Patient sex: M
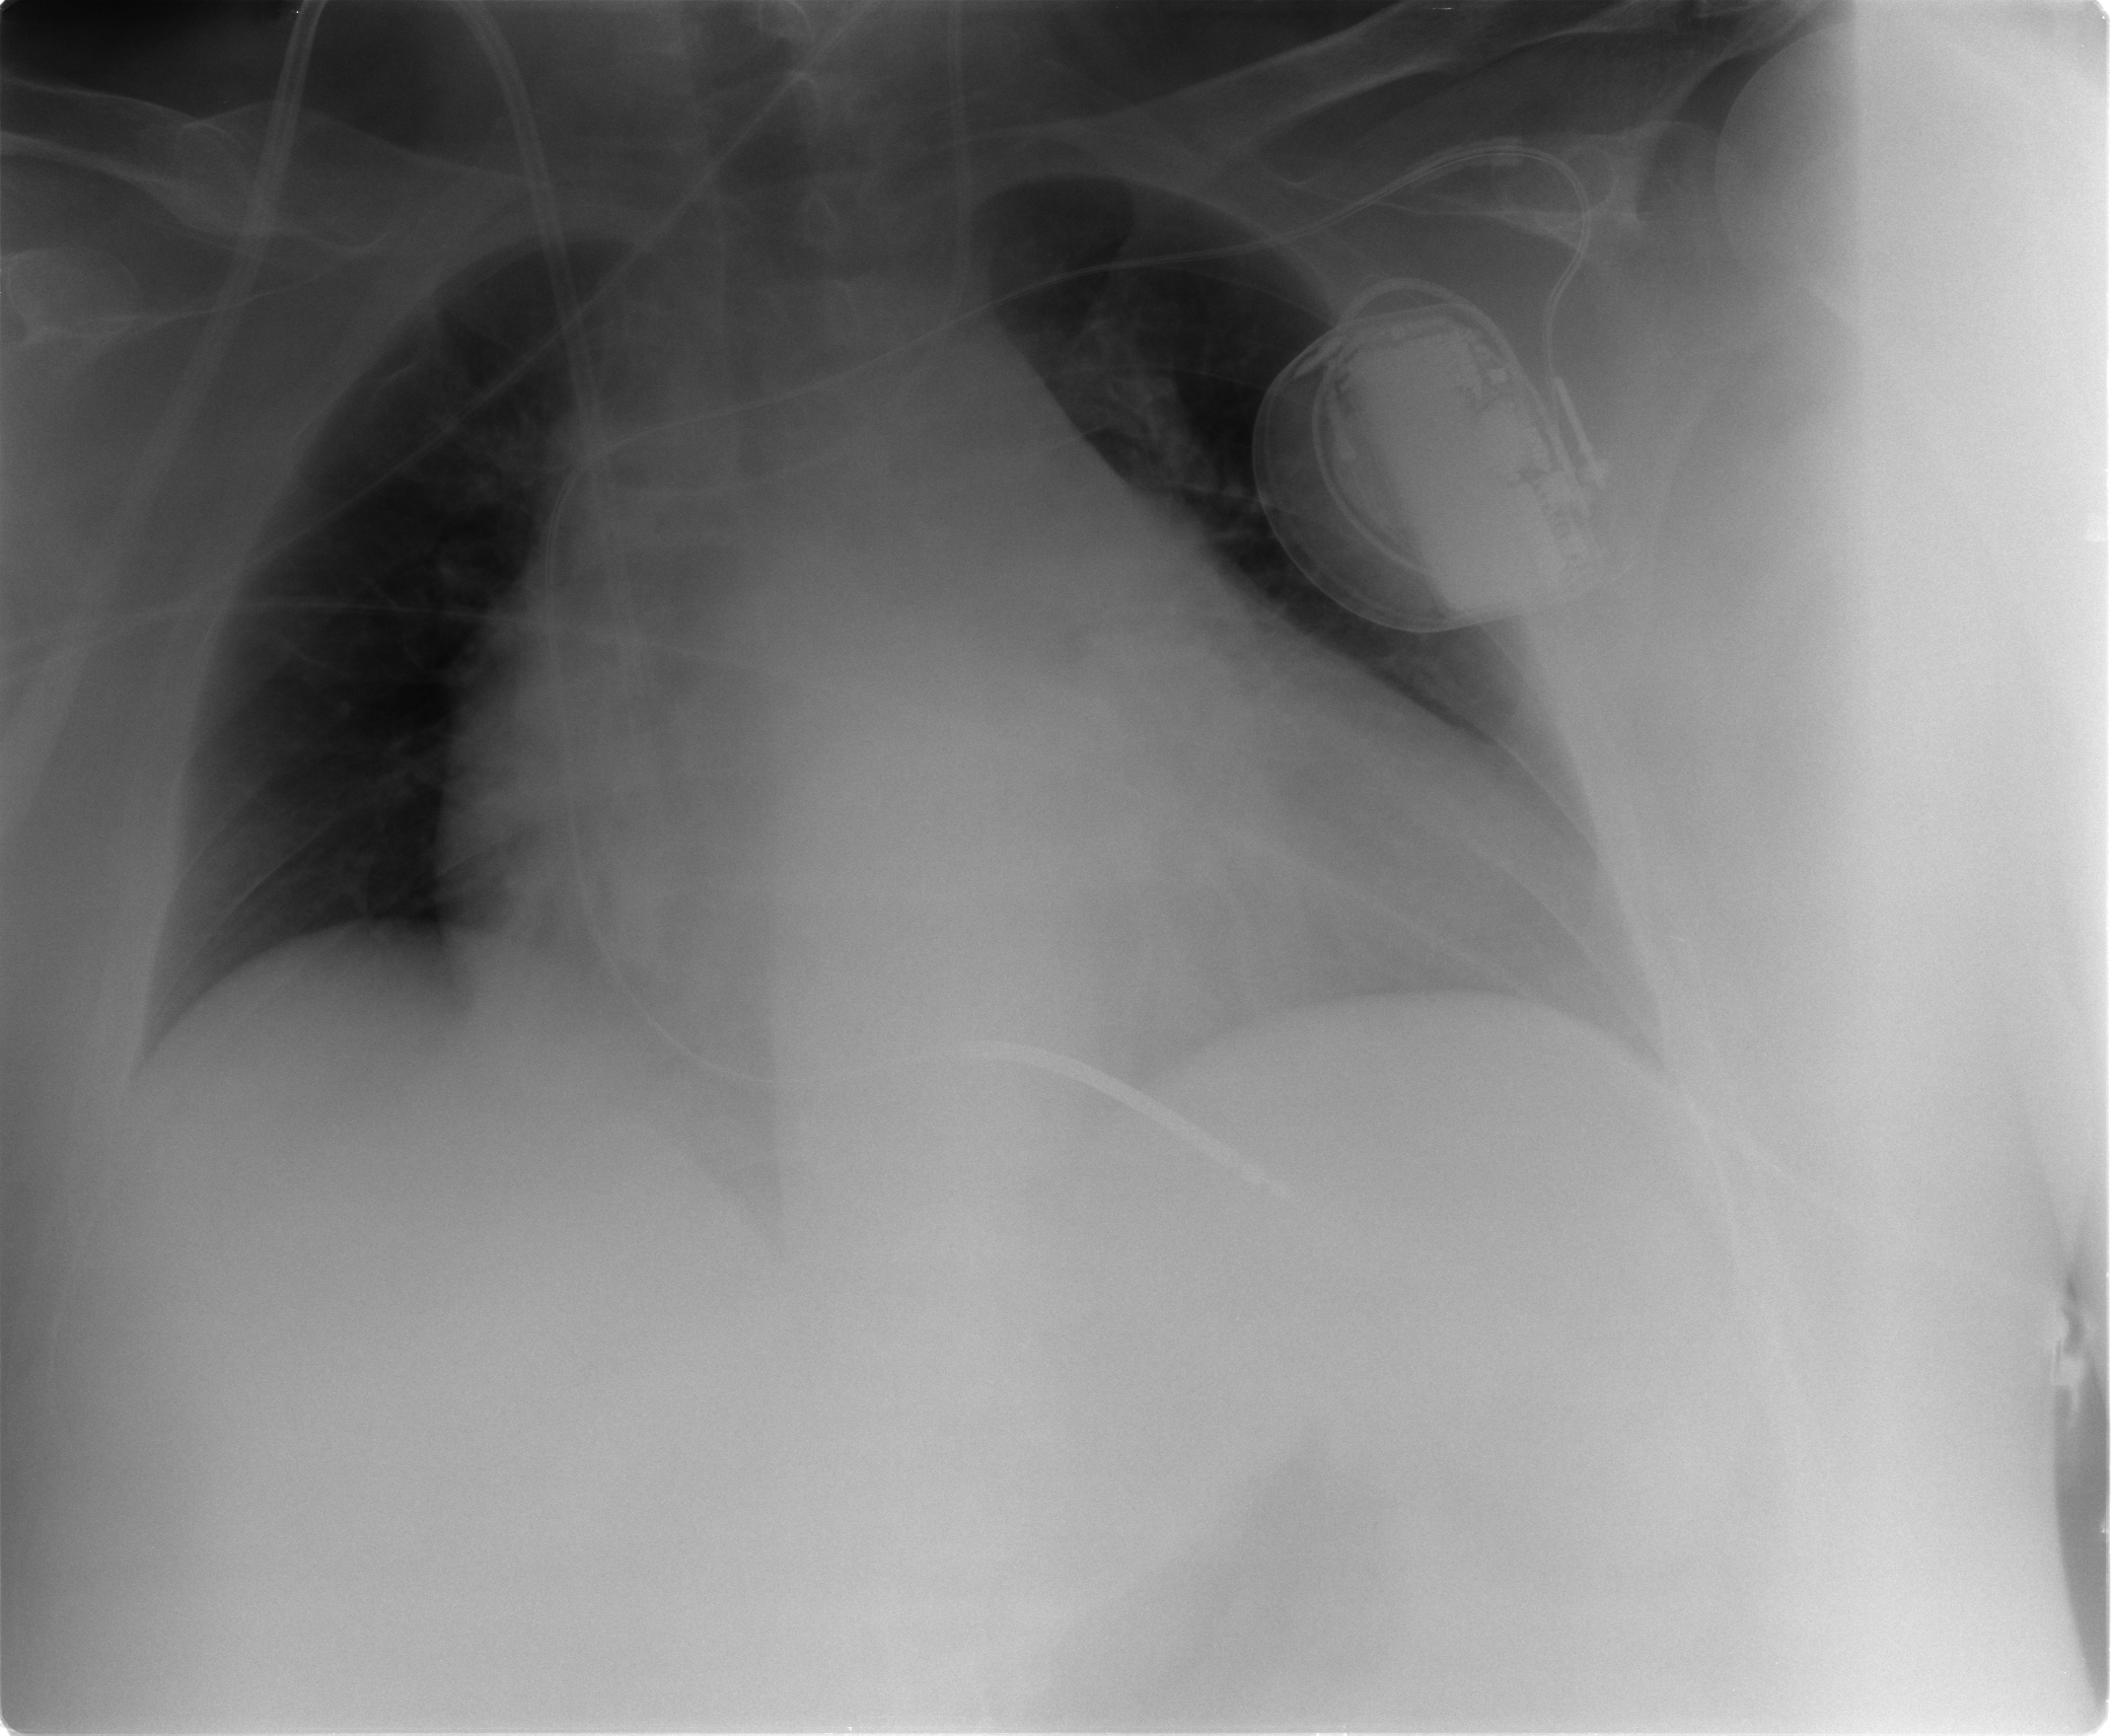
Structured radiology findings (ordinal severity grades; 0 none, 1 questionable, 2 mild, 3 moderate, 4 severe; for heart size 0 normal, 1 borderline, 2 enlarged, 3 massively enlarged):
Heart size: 3
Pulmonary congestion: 0
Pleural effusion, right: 0
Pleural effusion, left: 1
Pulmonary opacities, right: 0
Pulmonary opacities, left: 0
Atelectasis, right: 0
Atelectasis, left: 2